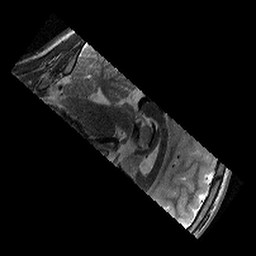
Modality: T2w
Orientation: sagittal
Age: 13
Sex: male
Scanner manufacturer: siemens
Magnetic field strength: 3 T
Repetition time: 8.46 s
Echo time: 0.067 s